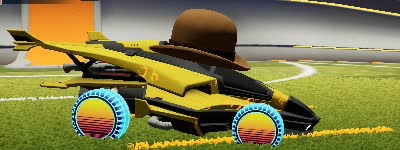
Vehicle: aftershock